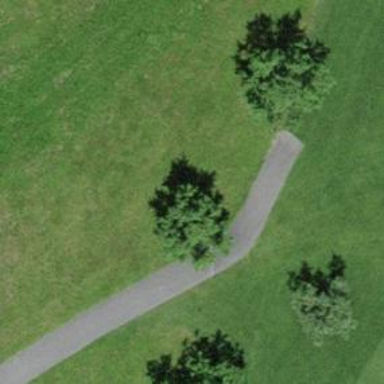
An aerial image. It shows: Path designated for golf carts.